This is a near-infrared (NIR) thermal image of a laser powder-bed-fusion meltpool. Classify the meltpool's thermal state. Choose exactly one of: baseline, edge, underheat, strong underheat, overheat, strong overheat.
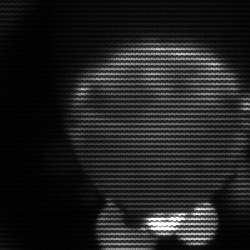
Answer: edge